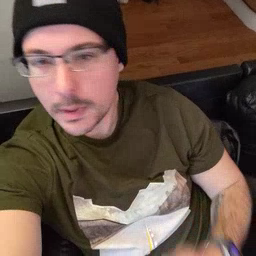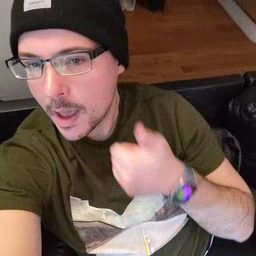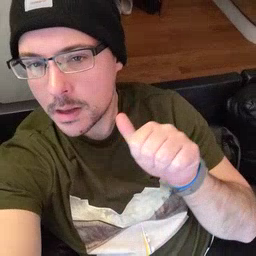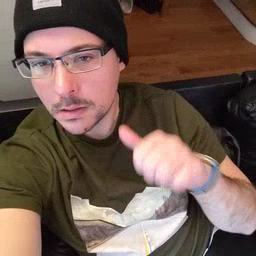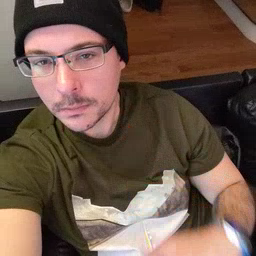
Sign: any